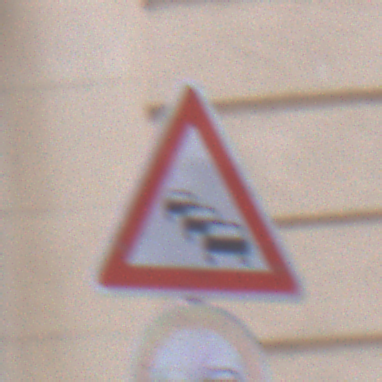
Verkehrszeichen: Stau
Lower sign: Ueberholverbot
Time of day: MorningAfternoon
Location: Outdoor (Urban)
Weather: PartlyCloudy
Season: NotSpecified
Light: Natural